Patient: sex M, age 64
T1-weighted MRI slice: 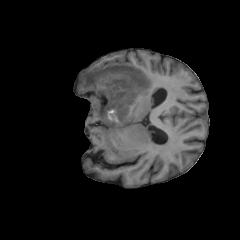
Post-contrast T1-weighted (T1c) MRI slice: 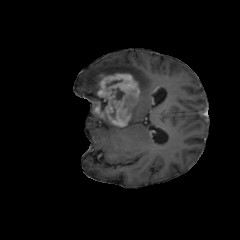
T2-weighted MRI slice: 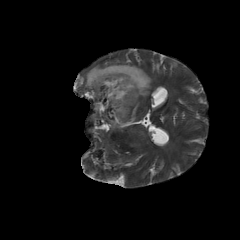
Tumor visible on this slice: yes
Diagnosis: Glioblastoma, IDH-wildtype
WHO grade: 4